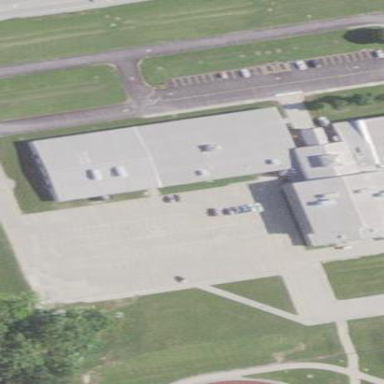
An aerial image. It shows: School.